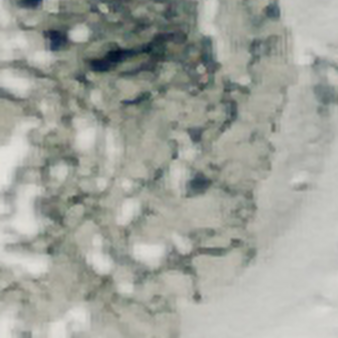
Label: other